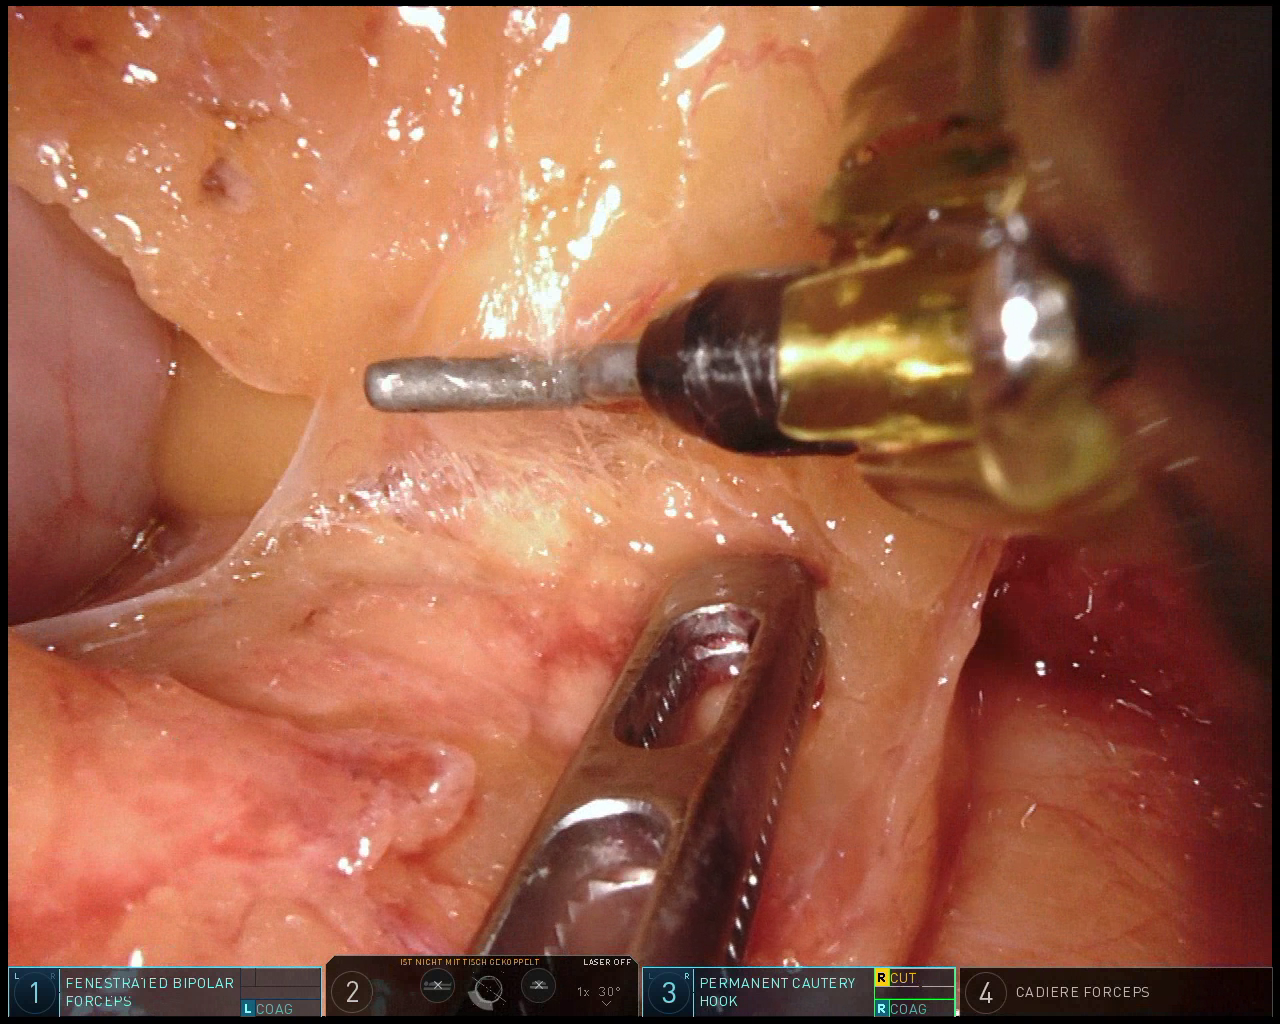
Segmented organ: pancreas
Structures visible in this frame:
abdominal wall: no
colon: no
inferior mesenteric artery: no
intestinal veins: no
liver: no
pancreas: yes
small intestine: no
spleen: no
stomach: yes
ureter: no
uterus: no
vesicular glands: no